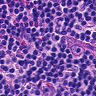
Metastatic tissue present: no